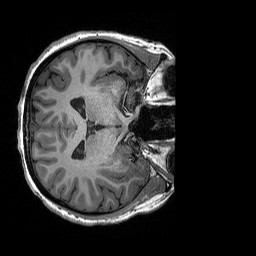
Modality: T1w
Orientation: axial
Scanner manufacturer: siemens
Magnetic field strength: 3 T
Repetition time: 2.3 s
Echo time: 0.00294 s